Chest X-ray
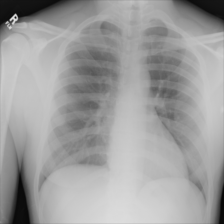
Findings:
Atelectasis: negative
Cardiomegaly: negative
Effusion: negative
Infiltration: negative
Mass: negative
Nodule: negative
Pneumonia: negative
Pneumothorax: negative
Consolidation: negative
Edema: negative
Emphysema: negative
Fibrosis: negative
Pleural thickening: negative
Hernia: negative